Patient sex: M
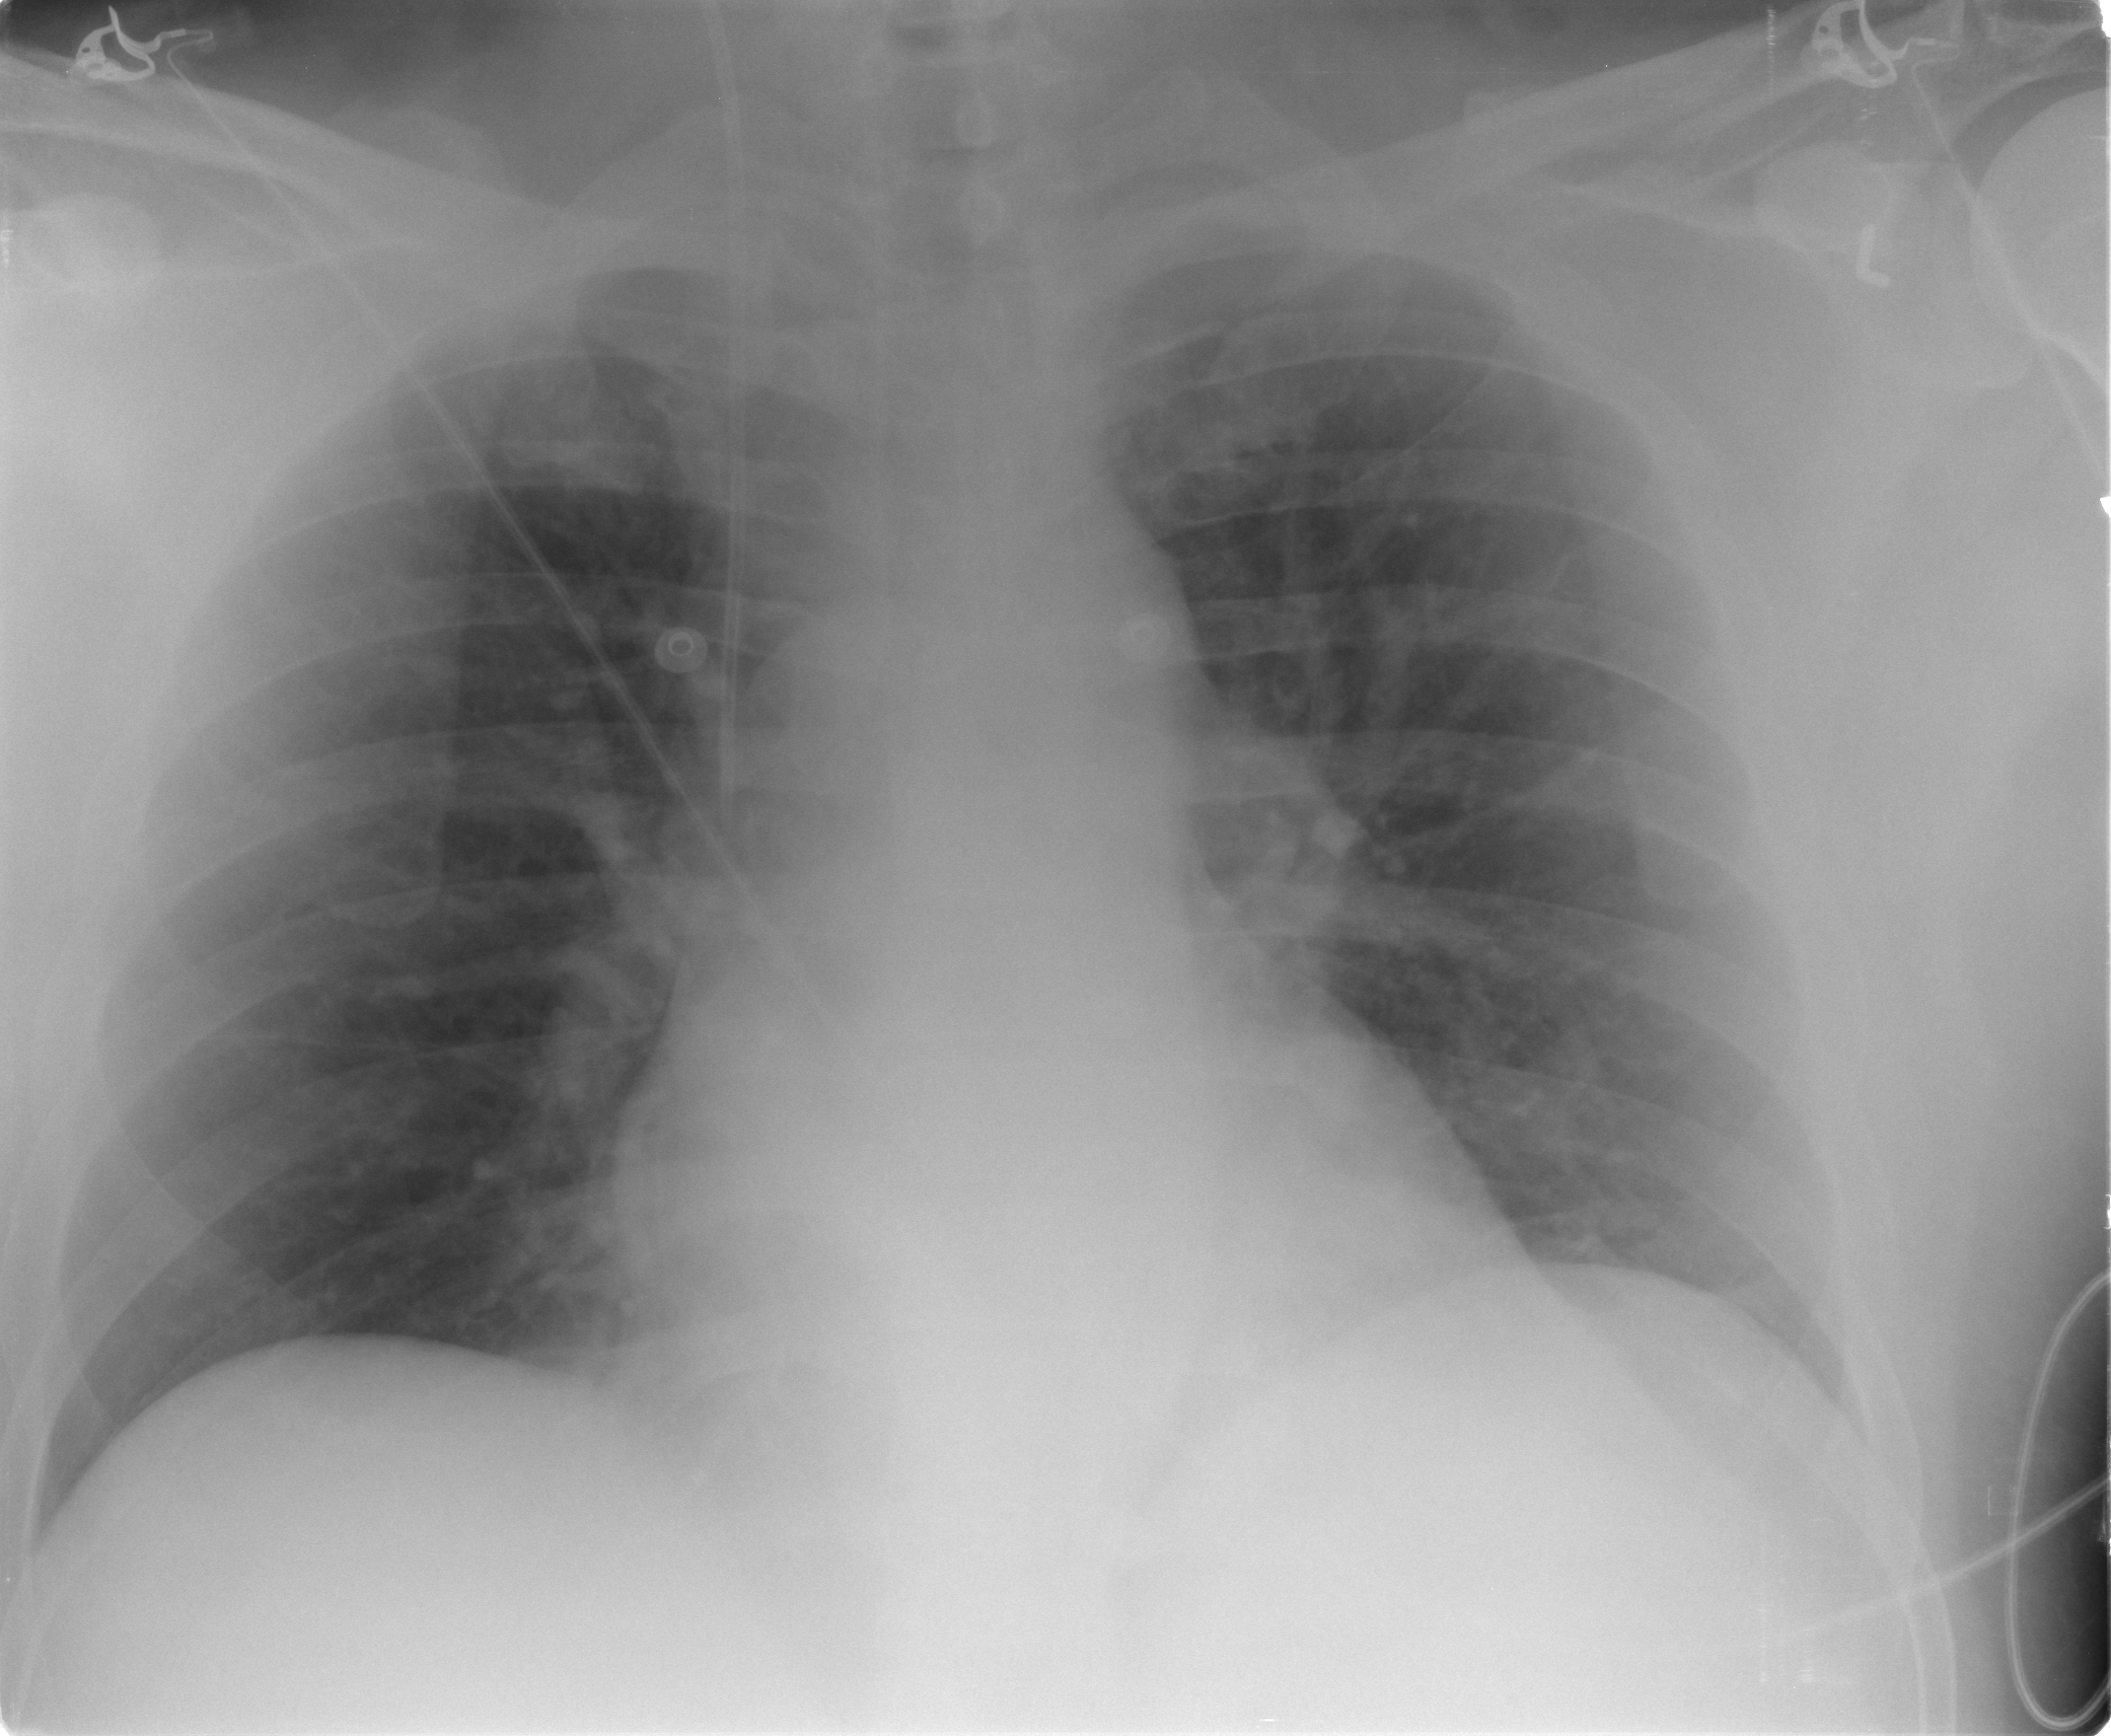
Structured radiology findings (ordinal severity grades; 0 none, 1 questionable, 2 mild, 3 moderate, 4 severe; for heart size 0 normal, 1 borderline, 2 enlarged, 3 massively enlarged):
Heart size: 0
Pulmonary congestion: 2
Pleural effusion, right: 0
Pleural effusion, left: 0
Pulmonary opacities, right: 0
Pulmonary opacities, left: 0
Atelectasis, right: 0
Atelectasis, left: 0